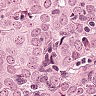
Metastatic tissue present: yes